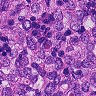
Metastatic tissue present: yes